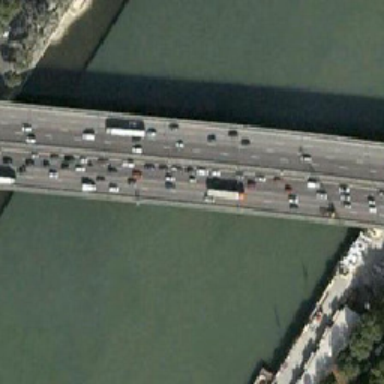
There are many different cars on the wide bridge .